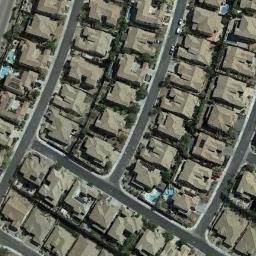
Label: residential